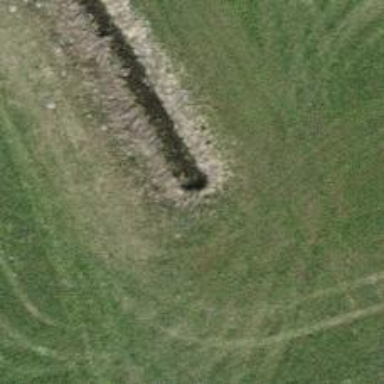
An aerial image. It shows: Culvert tunnel.